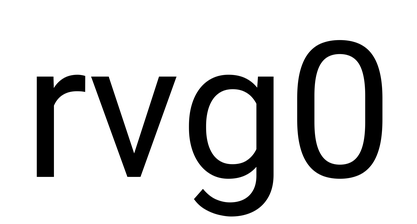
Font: Roboto_Regular